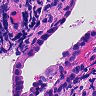
Metastatic tissue present: yes